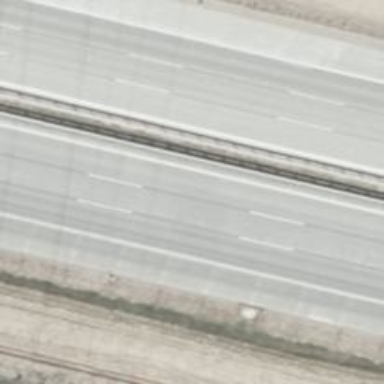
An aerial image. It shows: Concrete motorway.